Interaction volume radius: 5 \u00c5
Interaction volume height: 15 \u00c5
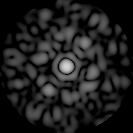
Disorder parameter: 0.8525